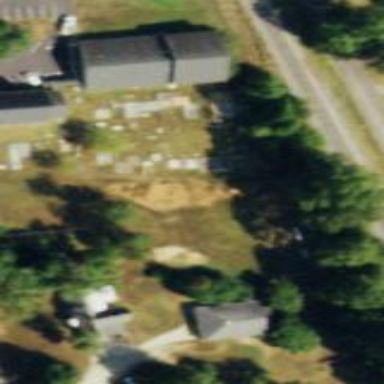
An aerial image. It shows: Cemetery.